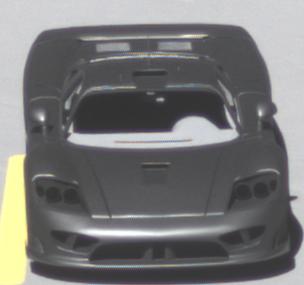
Make: Saleen
Model: S7
Detailed model: -
Model produced from: 2000
Model produced until: 2008
Doors: 2
Color: gray
Road condition: dry road
Daytime: midday
Contrast: high contrast